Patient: sex M, age 50
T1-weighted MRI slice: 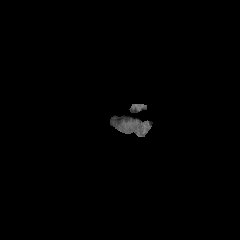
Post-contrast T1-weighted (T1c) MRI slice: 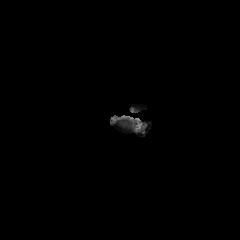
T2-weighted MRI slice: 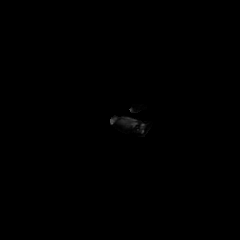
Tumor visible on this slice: no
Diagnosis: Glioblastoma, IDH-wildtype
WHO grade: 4